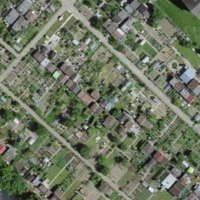
EUNIS habitat code: 53
Species observed at this site:
Phoenicurus phoenicurus